Question: I've just generated some EF models from my EDMX designer in a . I chose to create a new connection string because the one that I defined in my 'app.config' wasn't picked up. So Visual Studio (i guess) created a new connection string for me called: 'pc-name.db-name.dbo' (see screenshot).

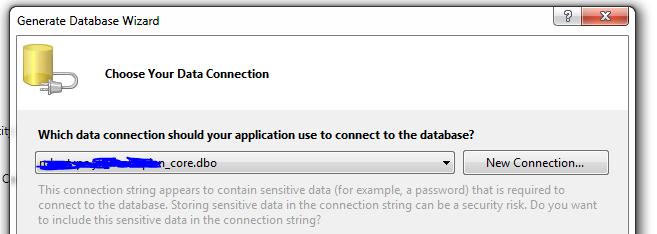
Answer: Found it!